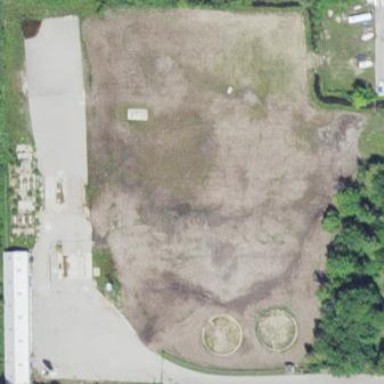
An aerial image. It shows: Brownfield site.